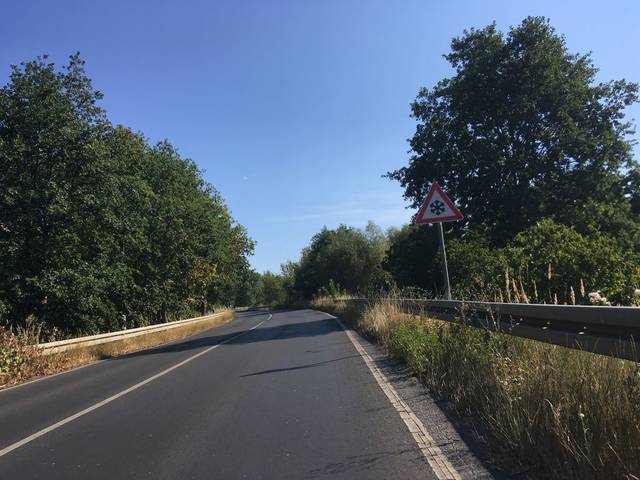
Region: Germany
Coordinates: 52.628, 13.462